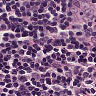
Metastatic tissue present: no